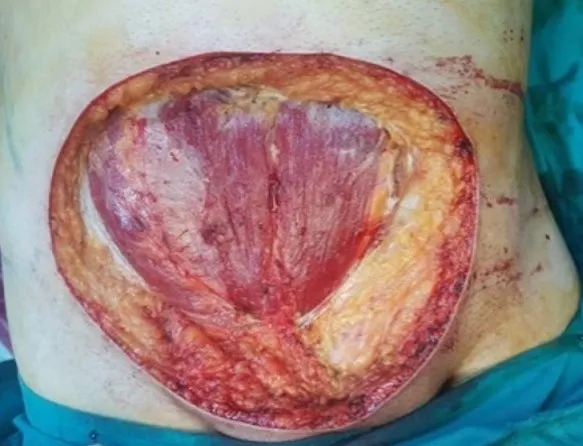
Large skin defect post excision.
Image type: medical_photograph (other_medical_photograph)